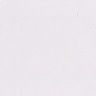
Metastatic tissue present: no